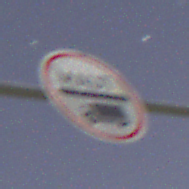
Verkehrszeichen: Mautpflicht
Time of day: Night
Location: Outdoor (Nature)
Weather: Clear
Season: NotSpecified
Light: Natural